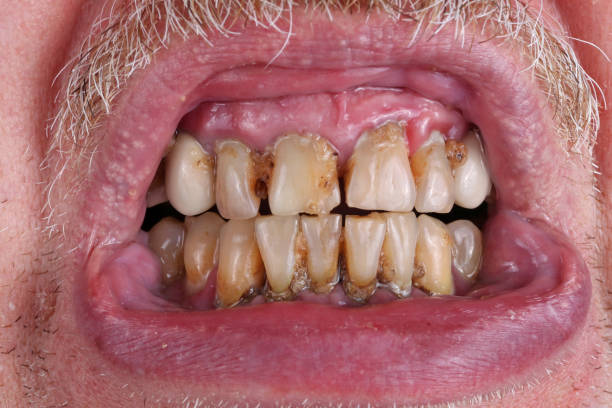
Condition: Caries